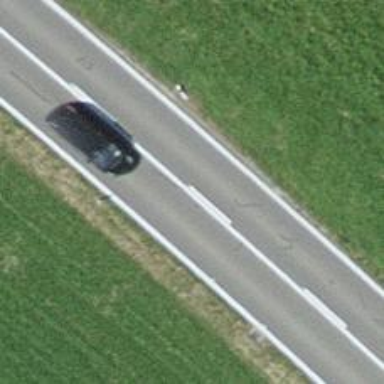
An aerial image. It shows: Primary highway.